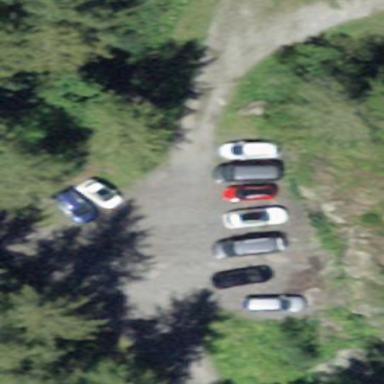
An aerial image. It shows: Parking area with surface.